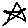
Label: star